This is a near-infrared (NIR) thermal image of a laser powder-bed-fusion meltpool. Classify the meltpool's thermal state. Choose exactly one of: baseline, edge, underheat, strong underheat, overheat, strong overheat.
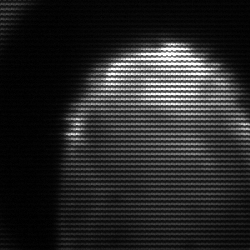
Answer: edge